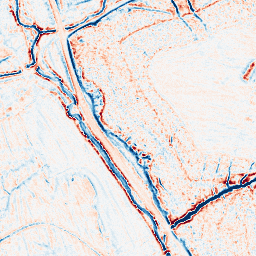
Category: edge_preserving
Decomposition family: bilateral
Decomposition parameters: d: 9
sigma_color: 150
sigma_space: 150
Upsampling method: quintic
Upsampling parameters: scale: 4
Upsampling scale: 4